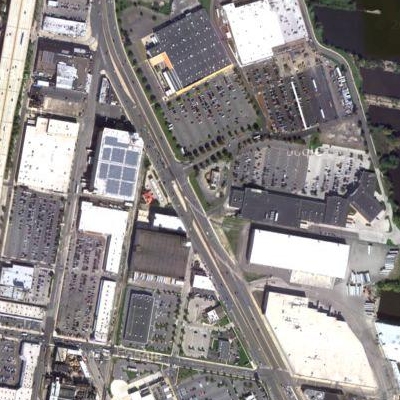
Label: gParking